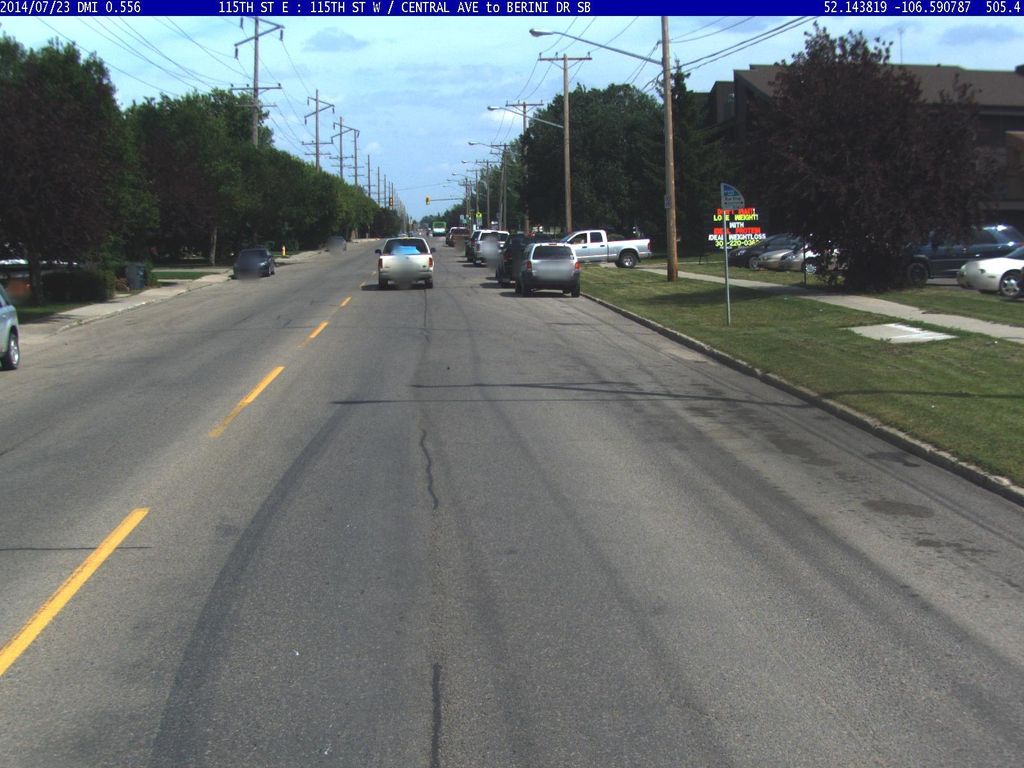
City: saskatoon